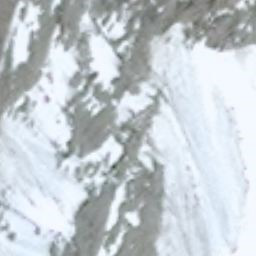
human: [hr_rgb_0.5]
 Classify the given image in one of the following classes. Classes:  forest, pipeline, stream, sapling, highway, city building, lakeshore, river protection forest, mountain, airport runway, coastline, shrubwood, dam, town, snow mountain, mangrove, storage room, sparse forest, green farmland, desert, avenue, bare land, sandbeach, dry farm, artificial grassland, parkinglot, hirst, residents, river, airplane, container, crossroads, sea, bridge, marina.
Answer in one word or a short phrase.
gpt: snow mountain